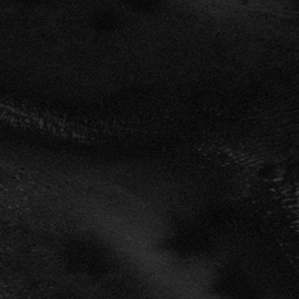
Label: frost